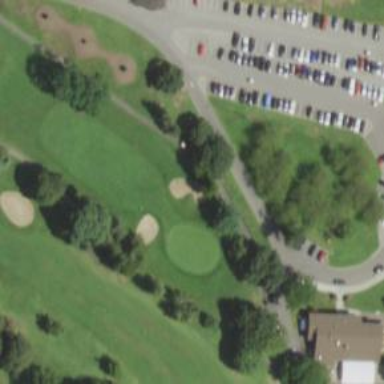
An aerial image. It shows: Grassy area designated as golf fairway.